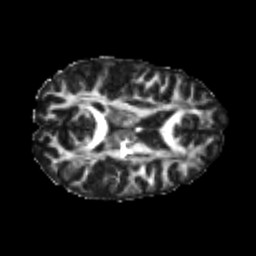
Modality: FA
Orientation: axial
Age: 20
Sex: female
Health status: healthy
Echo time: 0.074 s